Question:
I've spent hours trying to figure this out. In my custom Xcode 4 template, I have a checkbox option to include the zlib/libpng license at the top of each source file. Trouble is, no matter what I do I can't make it tack it on to the beginning of the file AND keep the rest of the file. It either shows '// THIS IS A TEST' and nothing else, or the whole file but not the test comment.
I've tried what is shown in the screenshot above and dozens of other things. Help!
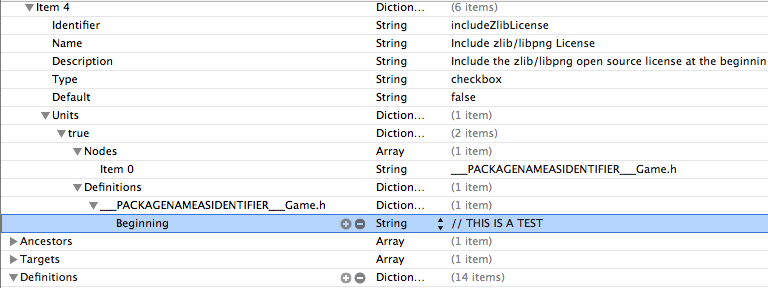
Answer:
I figured it out, finally. As you can see in the image above, for every source file I have two rules, :comments and :content. In the Definitions, I set the :content of each to the rest of the file (all in a big string), and in the option i set just the comments of every file depending on whether the checkbox is checked or not. Since the definitions for the files are now strings, not paths, I had to keep the dictionaries for the header files just to keep the '<key>TargetIndices</key> <array/>' so they don't get added to the Copy Bundle Resources build phase.